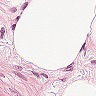
Metastatic tissue present: no